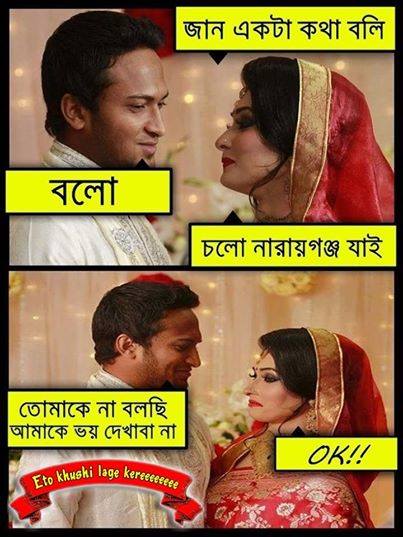
Caption: জান একটা কথা বলি বলো চলো নারায়ণগঞ্জ যাই তোমাকে না বলছি আমাকে ভয় দেখাবা না OK!!
Label: non-hate